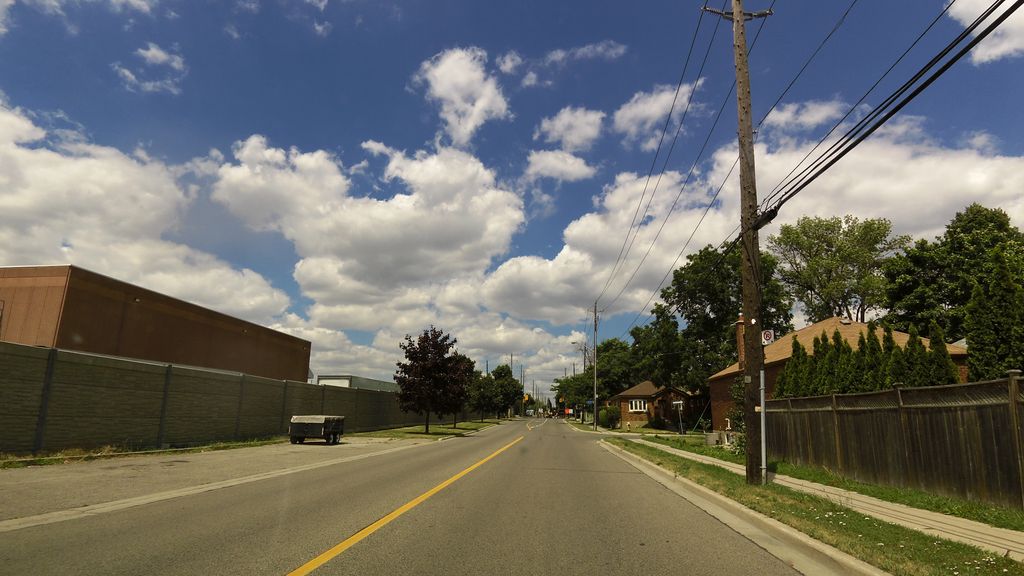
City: toronto